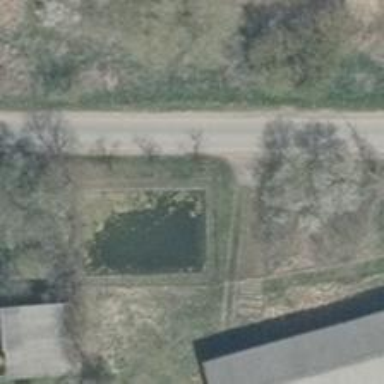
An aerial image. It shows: Fire water pond meant for emergency use.